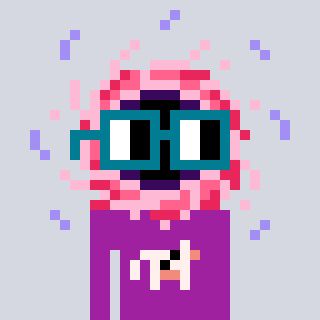
a pixel art character with square dark green glasses, a blackhole-shaped head and a magenta-colored body on a cool background